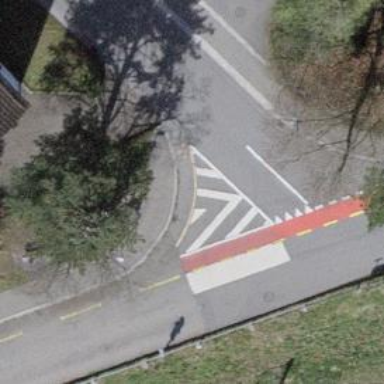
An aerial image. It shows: Kerb barrier.